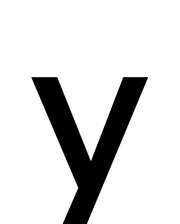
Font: InstrumentSans_Medium